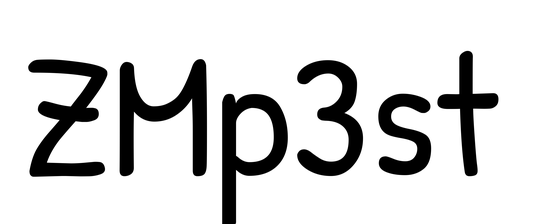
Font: PatrickHand-Regular